Field crop: maize
Growth stage: 2
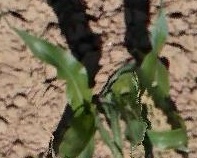
Species: maize